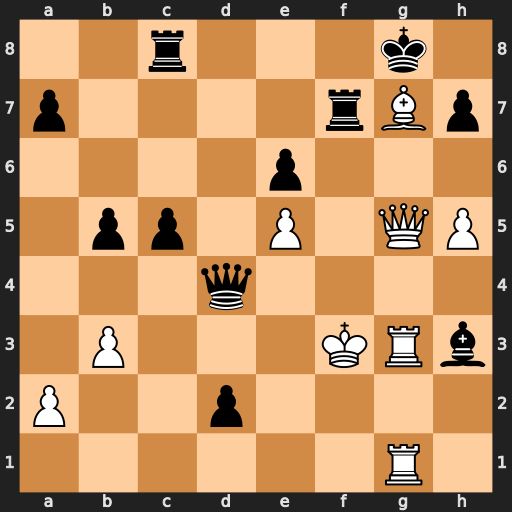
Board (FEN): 2r3k1/p4rBp/4p3/1pp1P1QP/3q4/1P3KRb/P2p4/6R1
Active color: w
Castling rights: -
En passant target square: -
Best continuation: Bf6+ Kf8 Qg8#